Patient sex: M
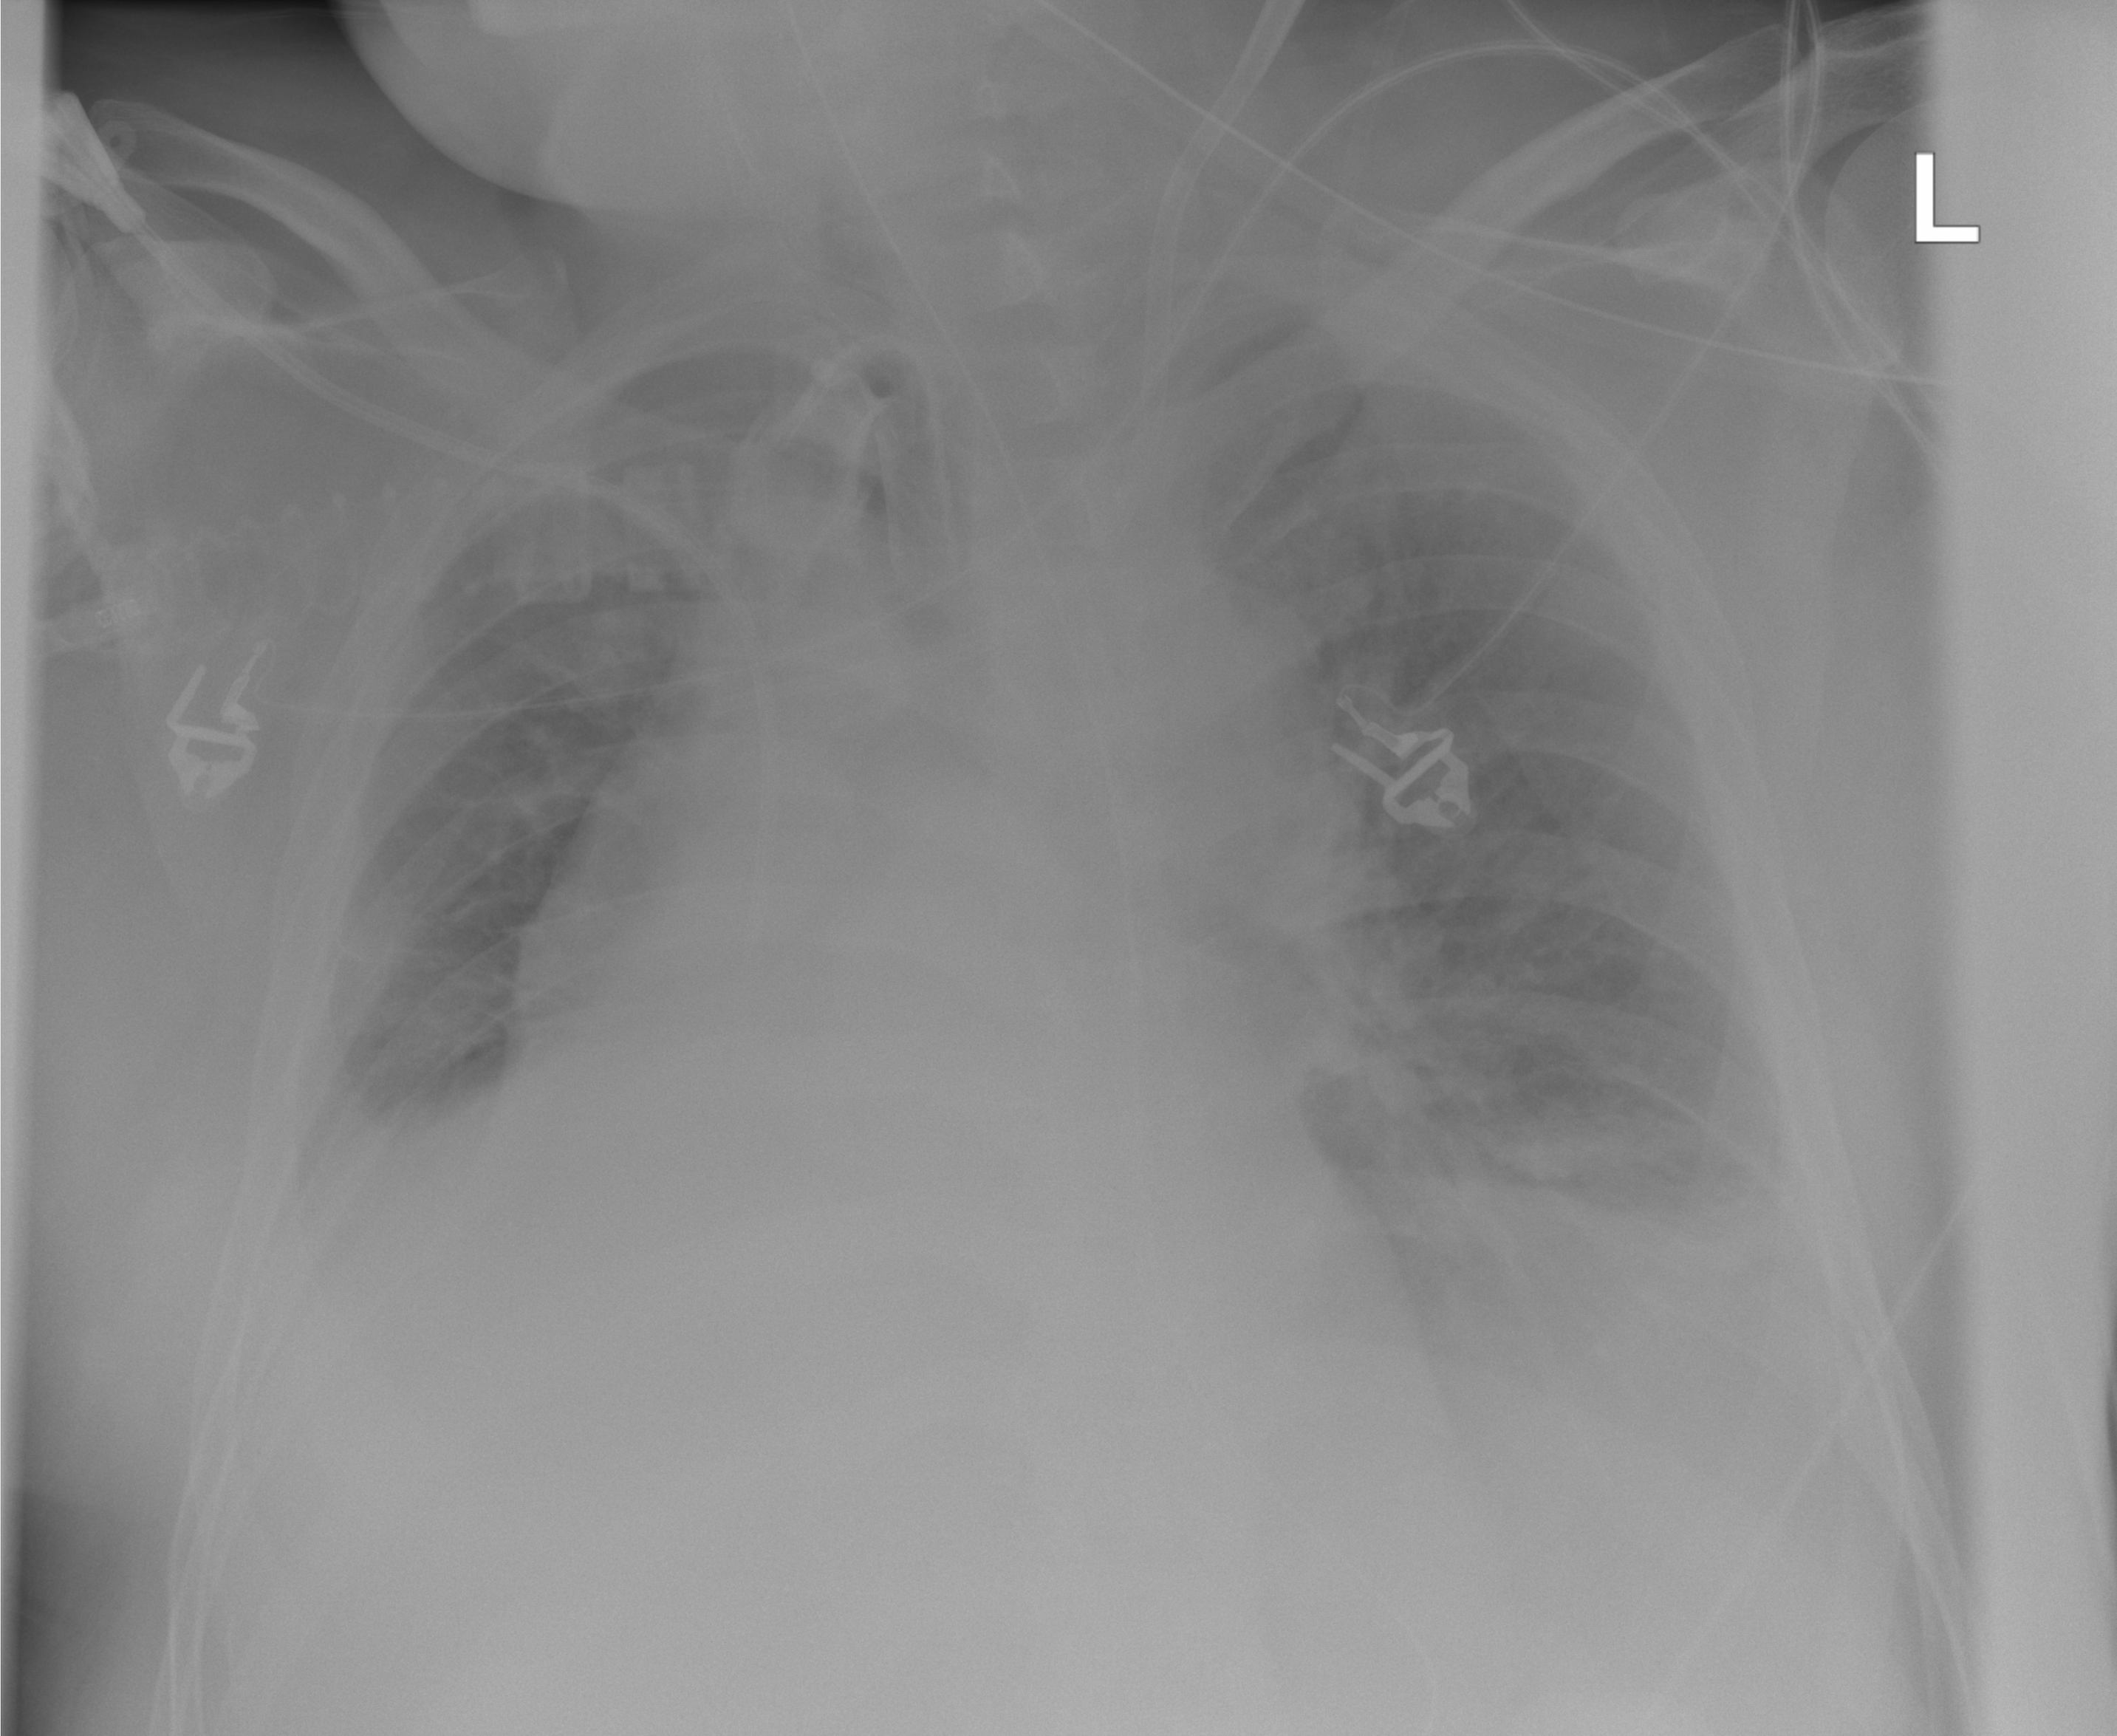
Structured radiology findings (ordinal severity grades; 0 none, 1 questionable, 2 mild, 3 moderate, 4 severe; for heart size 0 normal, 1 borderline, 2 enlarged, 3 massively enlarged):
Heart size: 2
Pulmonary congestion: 2
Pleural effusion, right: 2
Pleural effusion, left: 2
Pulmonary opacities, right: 2
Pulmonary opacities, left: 2
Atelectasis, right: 3
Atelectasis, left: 2